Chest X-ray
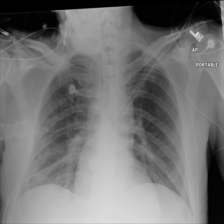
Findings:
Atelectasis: negative
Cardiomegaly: negative
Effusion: negative
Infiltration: negative
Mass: negative
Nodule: negative
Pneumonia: negative
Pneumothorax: negative
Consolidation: negative
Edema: negative
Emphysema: negative
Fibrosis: negative
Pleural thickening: negative
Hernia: negative